Field crop: maize
Growth stage: 2
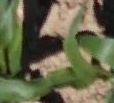
Species: maize